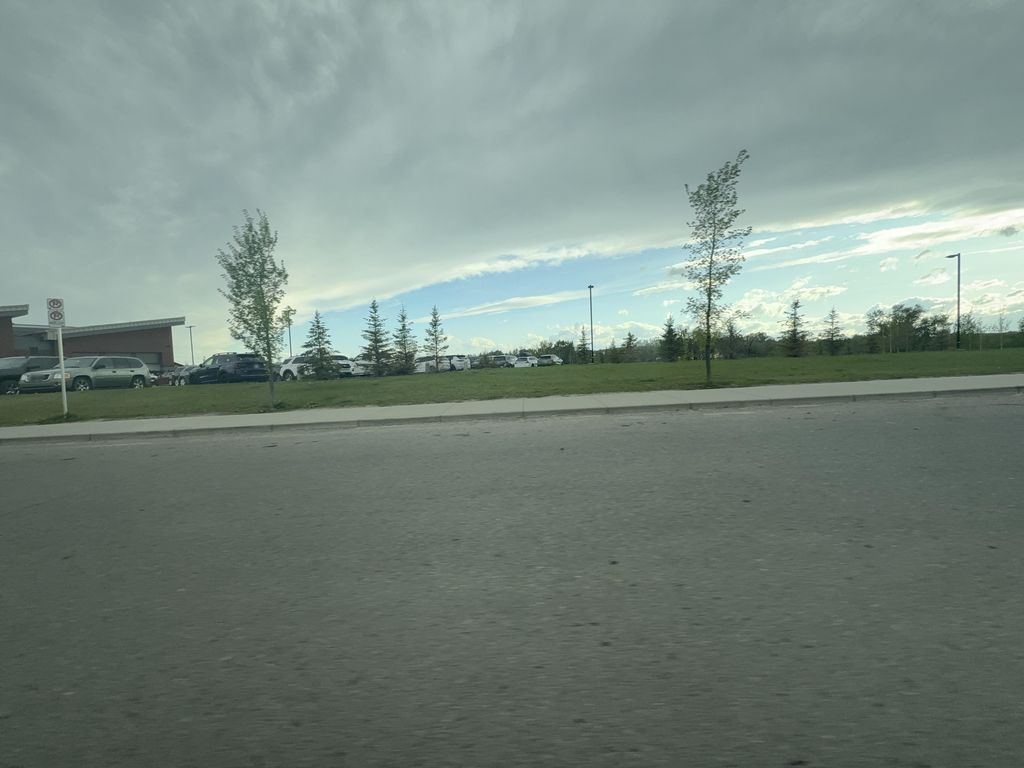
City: calgary